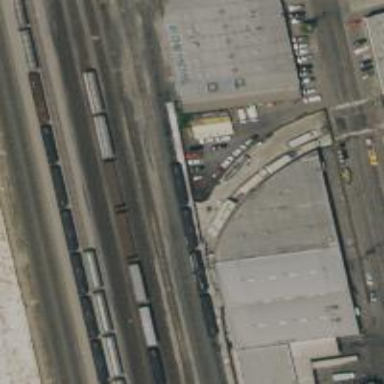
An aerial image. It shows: Railway spur service.